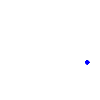
Particle: kaon